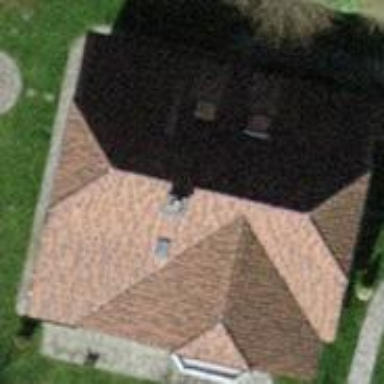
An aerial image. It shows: Detached building with hipped roof shape.